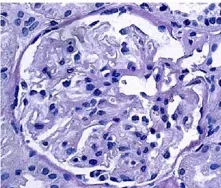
Renal biopsy findings showing a THSD7A-associated MN Renal histology specimens and baseline tumor tissue. (A) Periodic acid-Schiff (PAS) stain showing stiff glomeruli (Original magnification, 400x).
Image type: pathology (pas)